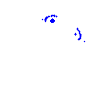
Particle: electron